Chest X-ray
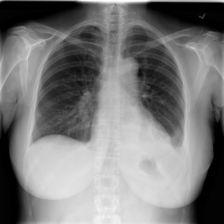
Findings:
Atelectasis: negative
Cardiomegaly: negative
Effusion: positive
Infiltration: negative
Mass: negative
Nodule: negative
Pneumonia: negative
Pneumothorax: negative
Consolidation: negative
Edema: negative
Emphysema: negative
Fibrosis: negative
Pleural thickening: negative
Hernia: negative